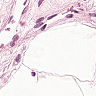
Metastatic tissue present: no